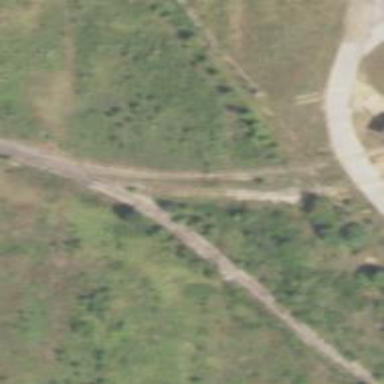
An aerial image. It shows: Rail spur service.